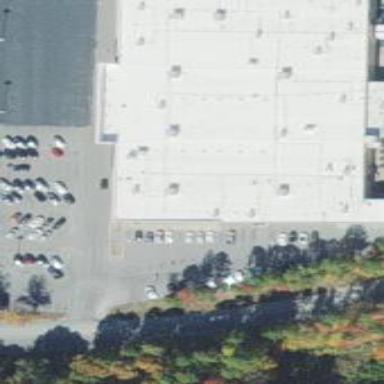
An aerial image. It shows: Building.